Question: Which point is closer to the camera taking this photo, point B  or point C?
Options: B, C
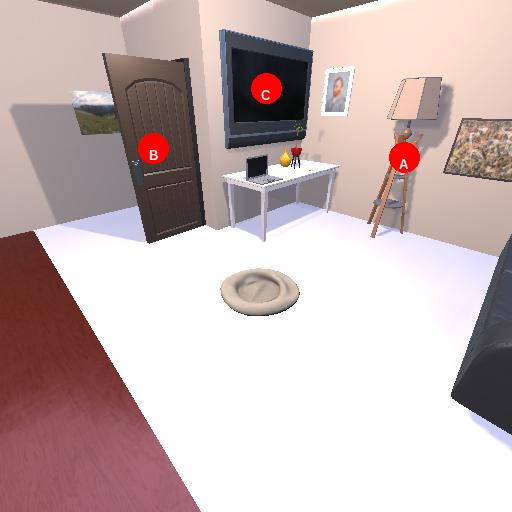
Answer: B